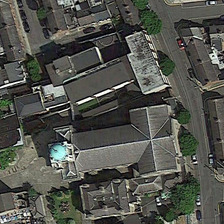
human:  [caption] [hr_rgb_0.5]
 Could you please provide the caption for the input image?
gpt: many buildings and some green trees are around a church near a road .

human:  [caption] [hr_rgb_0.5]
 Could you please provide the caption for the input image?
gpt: many buildings and some green trees are around a church near a road .

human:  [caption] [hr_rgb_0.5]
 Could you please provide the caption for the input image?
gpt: many buildings and some green trees are around a church near a road .

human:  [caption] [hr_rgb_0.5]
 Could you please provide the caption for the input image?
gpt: many buildings and some green trees are around a church near a road .

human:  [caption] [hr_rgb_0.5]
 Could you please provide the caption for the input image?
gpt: many buildings and some green trees are around a church near a road .